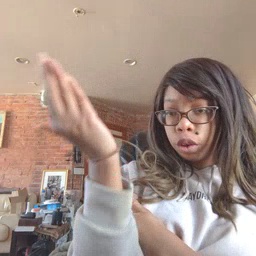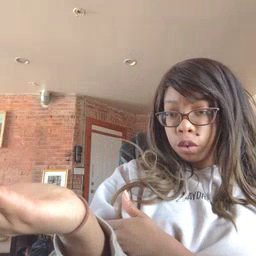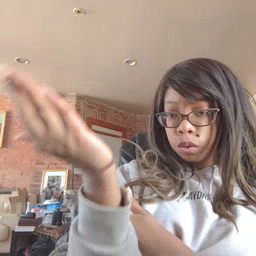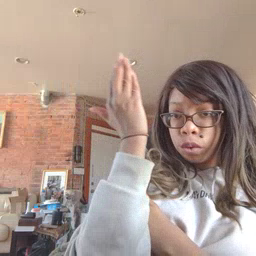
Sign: morning